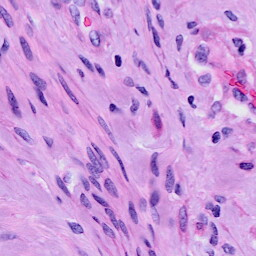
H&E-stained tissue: Cervix